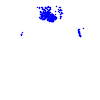
Particle: electron